Aerial crown-view tile of a tropical tree (Barro Colorado Island, Panama), acquired 20250414:
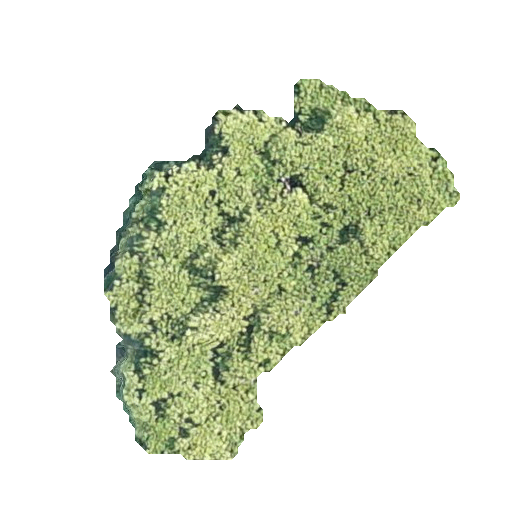
Species: Sterculia apetala
GBIF accepted scientific name: Sterculia apetala
Crown area: 114.035 m²